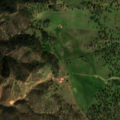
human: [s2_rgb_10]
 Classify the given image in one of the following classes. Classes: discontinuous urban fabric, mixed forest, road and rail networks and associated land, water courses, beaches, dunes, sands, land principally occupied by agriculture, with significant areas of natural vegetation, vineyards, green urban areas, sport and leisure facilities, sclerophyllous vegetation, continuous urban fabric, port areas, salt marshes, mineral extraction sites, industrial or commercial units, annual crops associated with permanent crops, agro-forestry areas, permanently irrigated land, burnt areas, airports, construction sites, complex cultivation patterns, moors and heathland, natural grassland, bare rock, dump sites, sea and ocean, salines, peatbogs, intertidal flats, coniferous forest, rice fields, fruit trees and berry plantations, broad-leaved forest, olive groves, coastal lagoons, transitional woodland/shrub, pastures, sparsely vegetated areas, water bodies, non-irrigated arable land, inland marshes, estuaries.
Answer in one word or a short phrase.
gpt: non-irrigated arable land, complex cultivation patterns, agro-forestry areas, broad-leaved forest, transitional woodland/shrub